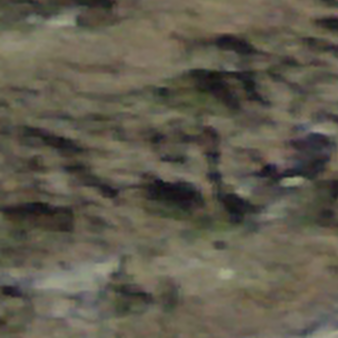
Label: other